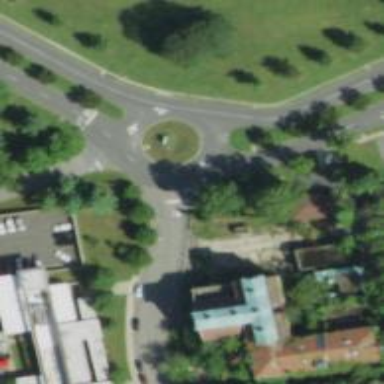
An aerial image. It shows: Circular junction on service road.